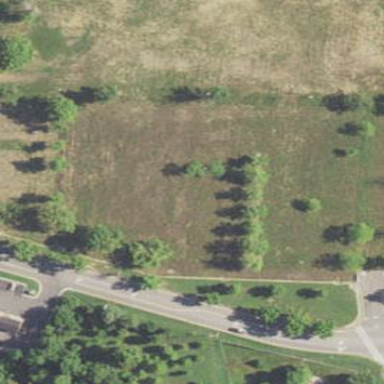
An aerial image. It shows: Brownfield area used as parking lot with grass surface.